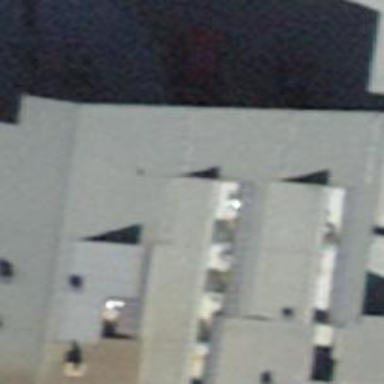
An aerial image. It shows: Hotel building.